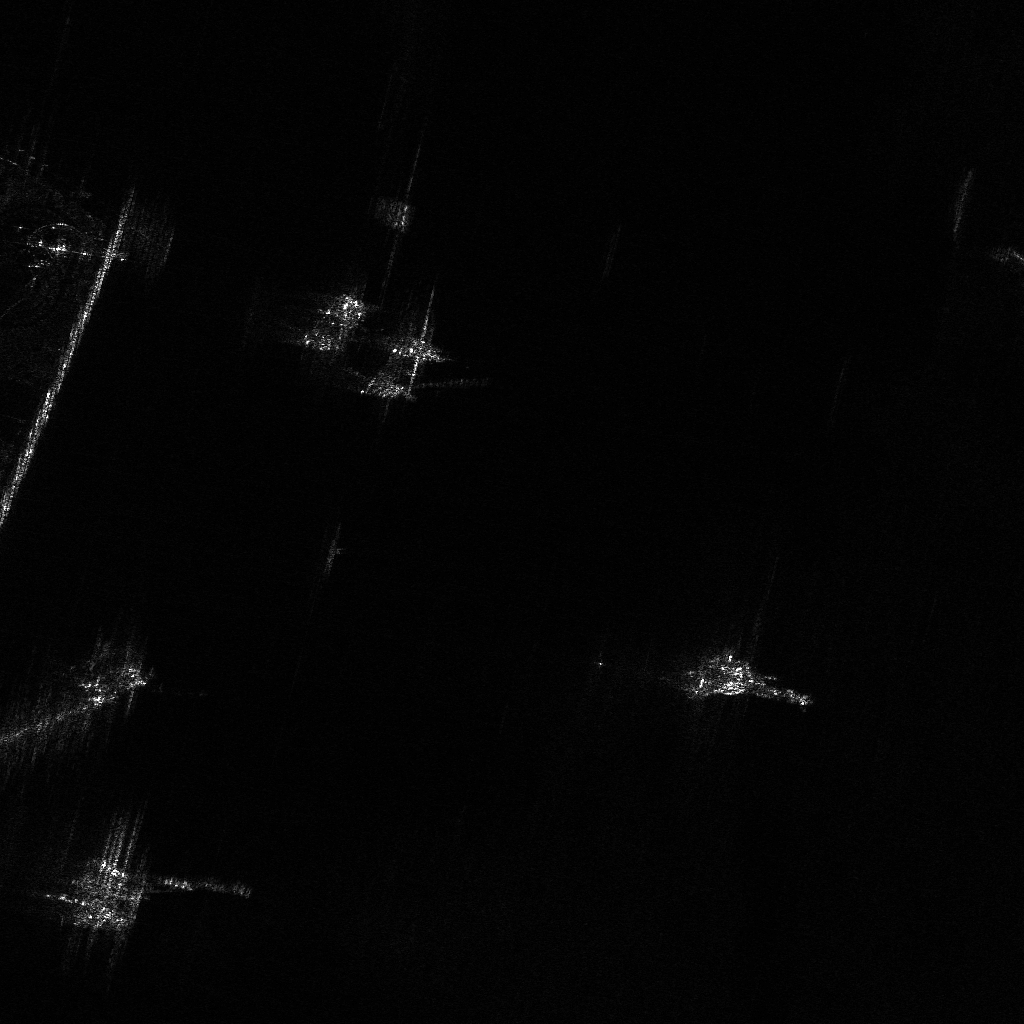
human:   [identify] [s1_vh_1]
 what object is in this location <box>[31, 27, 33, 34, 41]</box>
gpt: <ref>1 large container at the center</ref>

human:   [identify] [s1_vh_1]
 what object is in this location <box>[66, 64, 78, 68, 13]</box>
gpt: <ref>1 large container at the right</ref>

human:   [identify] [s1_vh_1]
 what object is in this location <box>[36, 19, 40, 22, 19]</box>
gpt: <ref>1 medium container at the top</ref>